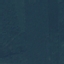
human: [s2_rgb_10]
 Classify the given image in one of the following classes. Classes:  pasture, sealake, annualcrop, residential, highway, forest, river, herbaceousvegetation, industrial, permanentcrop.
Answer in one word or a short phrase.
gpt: Forest